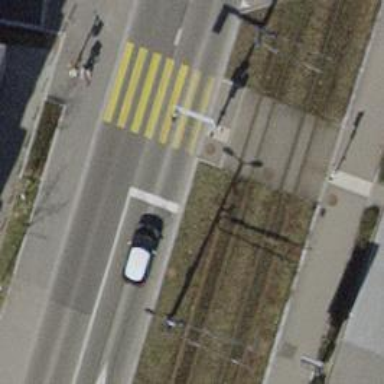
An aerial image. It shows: Road with traffic signals.